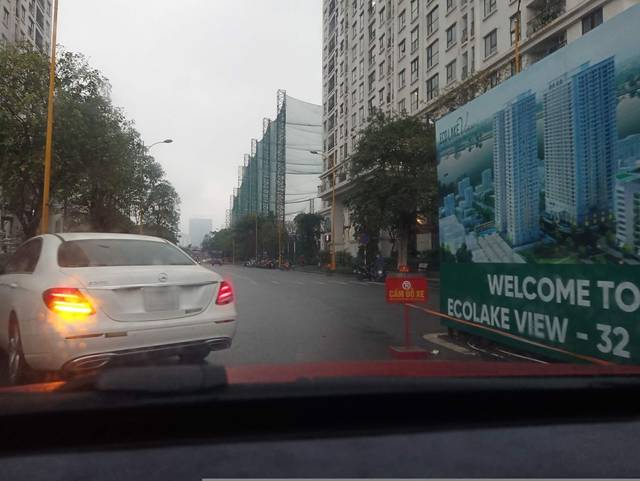
Region: Vietnam
Coordinates: 20.972, 105.839